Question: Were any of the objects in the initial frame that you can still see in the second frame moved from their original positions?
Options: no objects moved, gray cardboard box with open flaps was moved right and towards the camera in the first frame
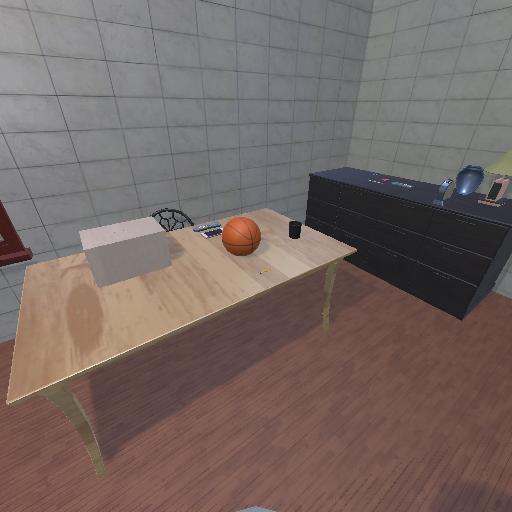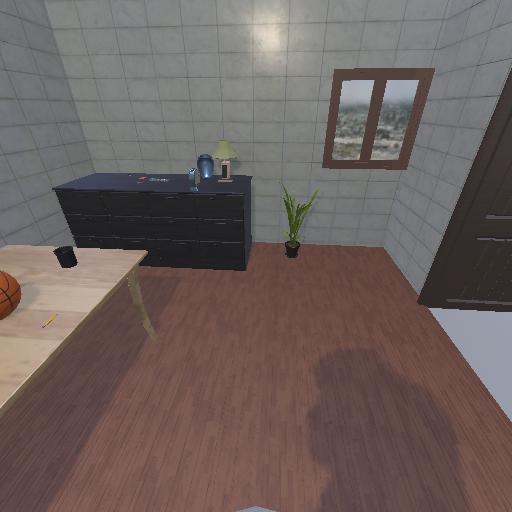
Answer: no objects moved